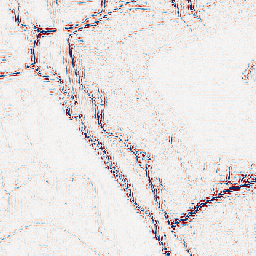
Category: wavelet
Decomposition family: wavelet_dwt
Decomposition parameters: wavelet: db2
level: 2
Upsampling method: bicubic
Upsampling parameters: scale: 8
Upsampling scale: 8